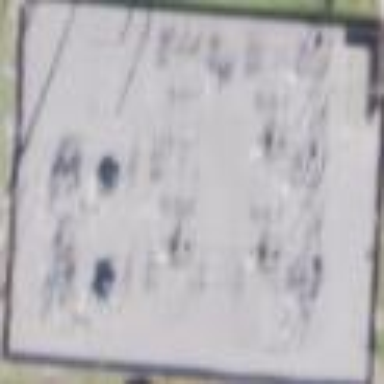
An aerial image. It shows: Outdoor distribution substation protected by fence.